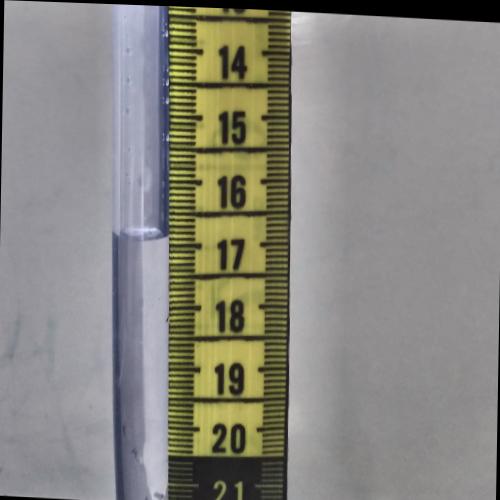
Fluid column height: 16.9 cm